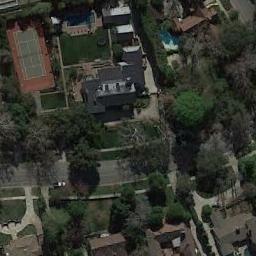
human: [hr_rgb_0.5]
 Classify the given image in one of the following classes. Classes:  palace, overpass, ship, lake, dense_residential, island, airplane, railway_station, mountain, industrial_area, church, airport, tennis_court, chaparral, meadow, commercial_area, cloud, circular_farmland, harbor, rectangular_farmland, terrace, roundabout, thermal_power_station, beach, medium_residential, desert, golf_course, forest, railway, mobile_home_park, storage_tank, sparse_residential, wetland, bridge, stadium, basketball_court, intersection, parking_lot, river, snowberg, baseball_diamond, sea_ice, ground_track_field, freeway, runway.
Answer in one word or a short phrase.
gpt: tennis_court